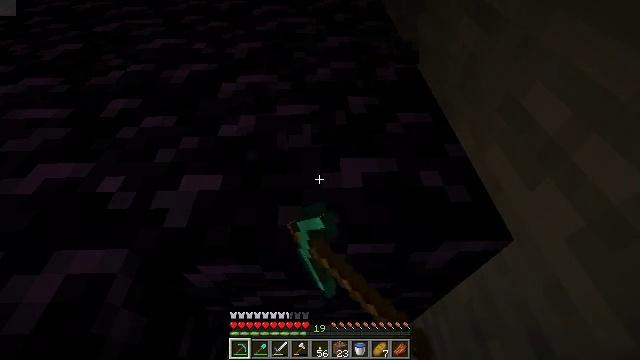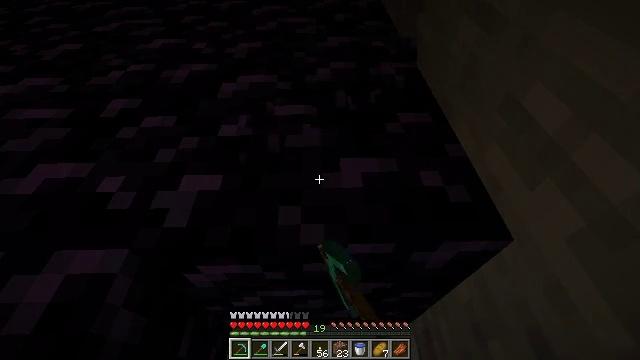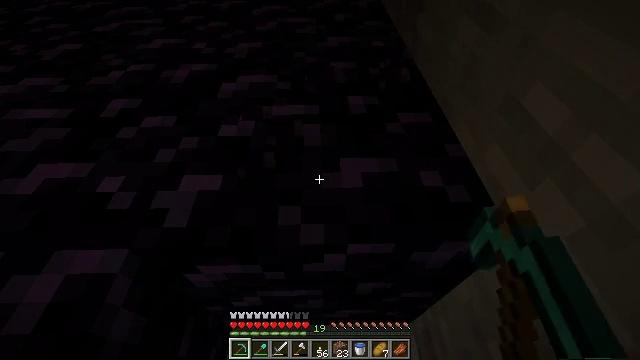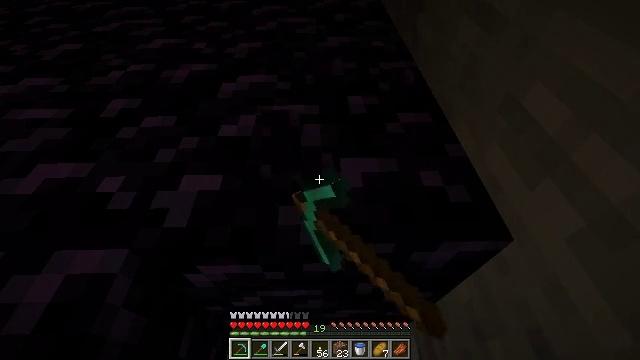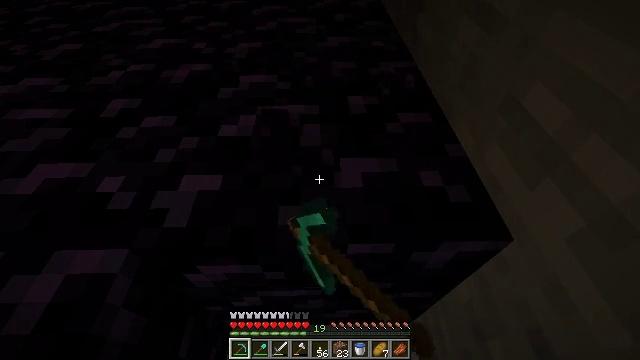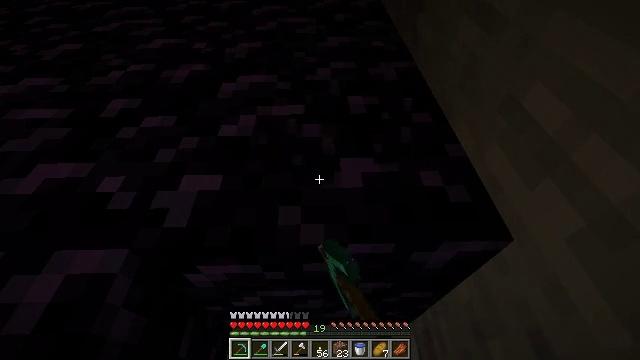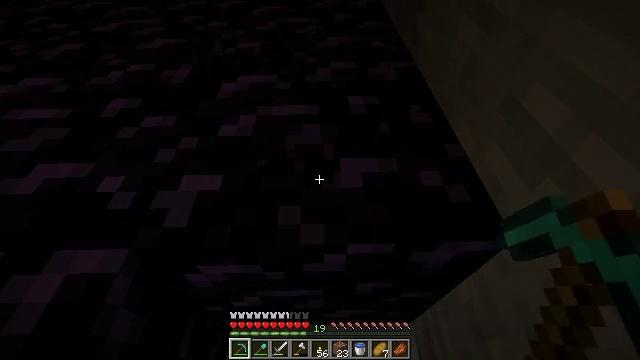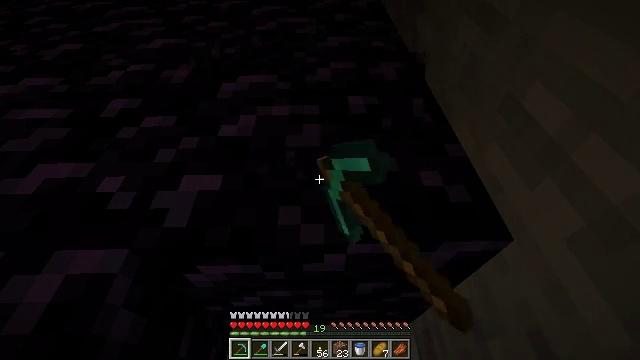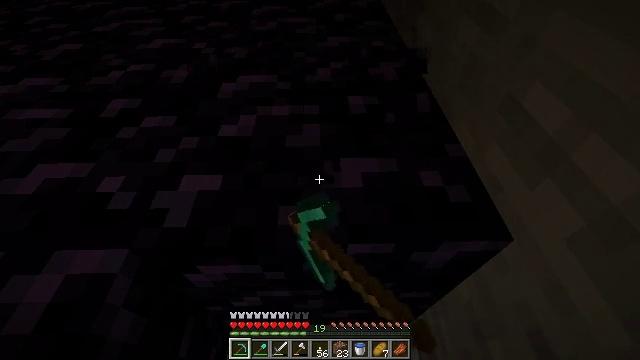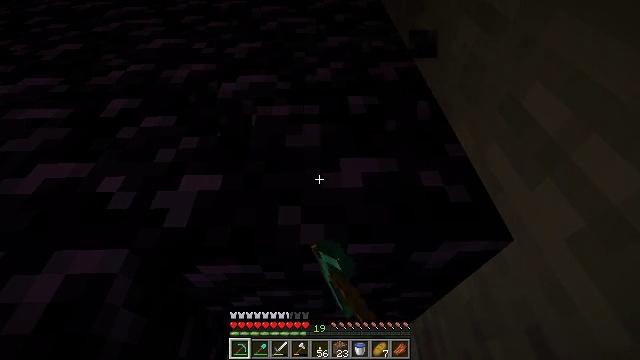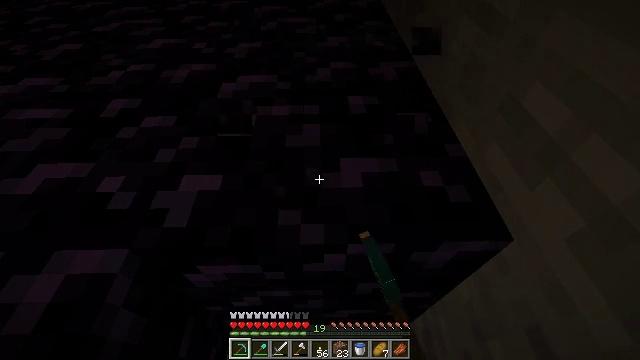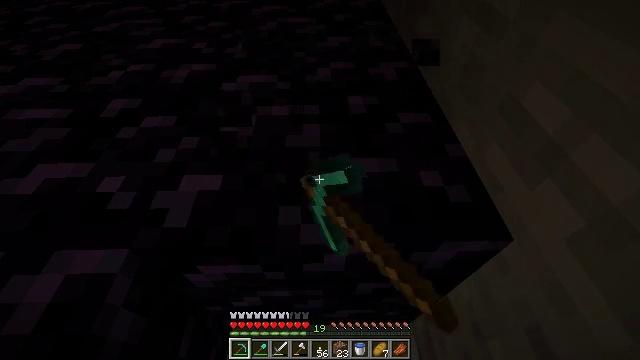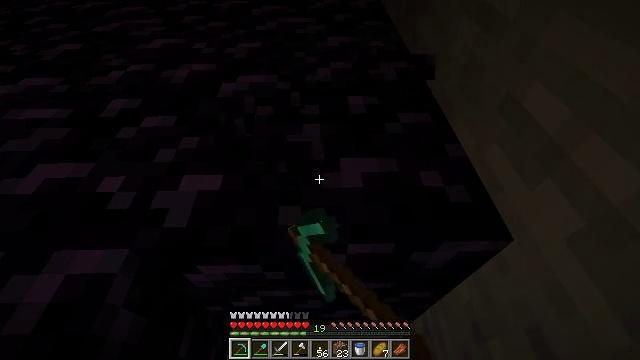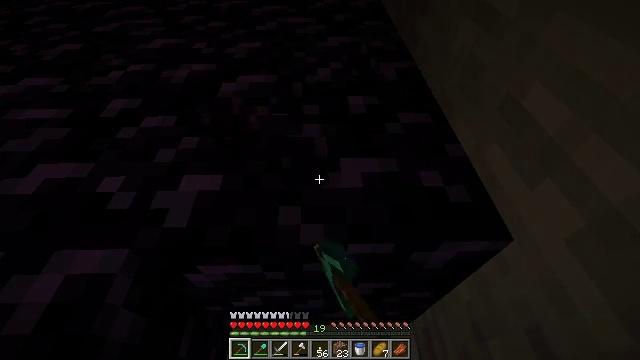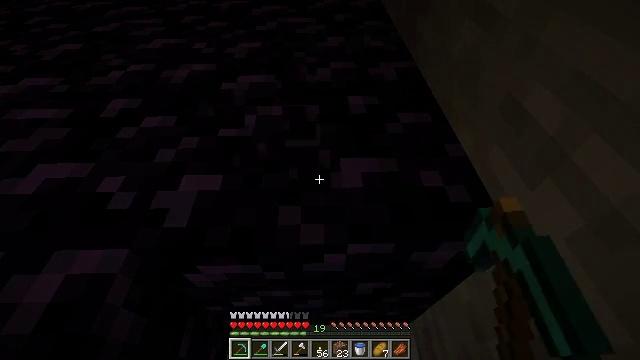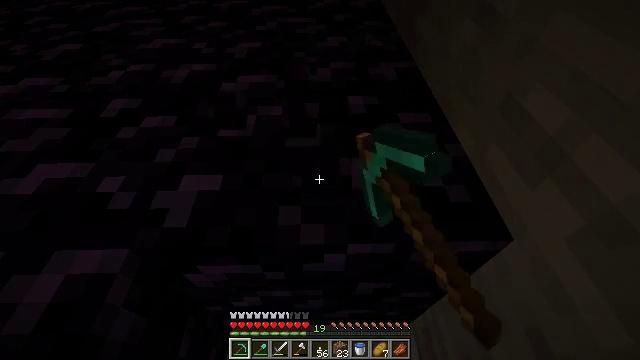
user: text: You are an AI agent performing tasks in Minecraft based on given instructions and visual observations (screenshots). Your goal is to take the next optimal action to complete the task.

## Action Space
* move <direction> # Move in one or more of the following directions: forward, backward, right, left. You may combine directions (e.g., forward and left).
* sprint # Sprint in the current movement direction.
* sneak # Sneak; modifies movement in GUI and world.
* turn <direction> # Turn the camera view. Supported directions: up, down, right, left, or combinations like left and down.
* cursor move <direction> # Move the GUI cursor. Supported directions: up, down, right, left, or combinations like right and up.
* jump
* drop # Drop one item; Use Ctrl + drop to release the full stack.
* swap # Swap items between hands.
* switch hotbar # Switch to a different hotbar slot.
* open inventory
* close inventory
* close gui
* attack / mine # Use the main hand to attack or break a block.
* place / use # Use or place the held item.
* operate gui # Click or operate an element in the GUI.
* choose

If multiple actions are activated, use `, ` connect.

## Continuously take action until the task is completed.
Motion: motion action
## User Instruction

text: Gather obsidian from a lava source.
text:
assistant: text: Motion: attack / mine
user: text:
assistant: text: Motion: attack / mine
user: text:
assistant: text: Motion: attack / mine
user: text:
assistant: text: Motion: attack / mine
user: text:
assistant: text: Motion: attack / mine
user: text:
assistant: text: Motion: attack / mine
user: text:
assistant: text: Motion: attack / mine
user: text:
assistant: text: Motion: attack / mine
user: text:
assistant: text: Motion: attack / mine
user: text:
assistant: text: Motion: attack / mine
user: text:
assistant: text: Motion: attack / mine
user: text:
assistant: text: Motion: attack / mine
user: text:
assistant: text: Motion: attack / mine
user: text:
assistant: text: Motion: attack / mine
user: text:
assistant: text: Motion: attack / mine
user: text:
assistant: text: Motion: attack / mine
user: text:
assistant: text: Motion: attack / mine
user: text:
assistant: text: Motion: attack / mine
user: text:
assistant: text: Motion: attack / mine
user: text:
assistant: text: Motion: attack / mine
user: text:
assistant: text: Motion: attack / mine
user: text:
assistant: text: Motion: attack / mine
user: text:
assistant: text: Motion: attack / mine
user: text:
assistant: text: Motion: attack / mine
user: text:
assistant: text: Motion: attack / mine
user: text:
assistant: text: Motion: attack / mine
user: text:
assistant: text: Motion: attack / mine
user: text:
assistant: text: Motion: attack / mine
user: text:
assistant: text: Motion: attack / mine
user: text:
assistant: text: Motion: attack / mine